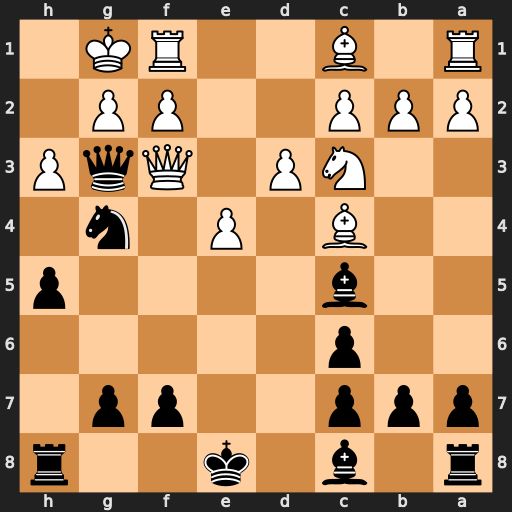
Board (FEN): r1b1k2r/ppp2pp1/2p5/2b4p/2B1P1n1/2NP1QqP/PPP2PP1/R1B2RK1
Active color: b
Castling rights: kq
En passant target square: -
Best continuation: Qh2#